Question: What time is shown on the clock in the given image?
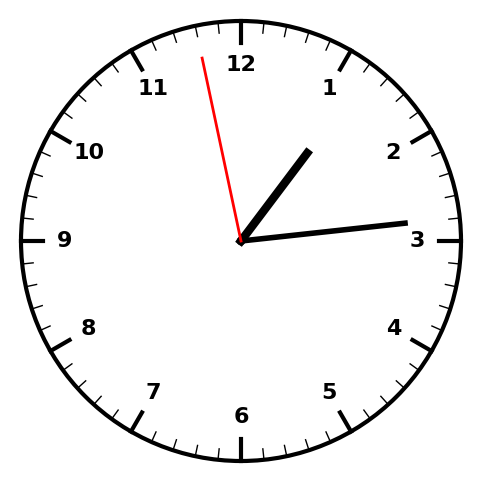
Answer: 01:13:58